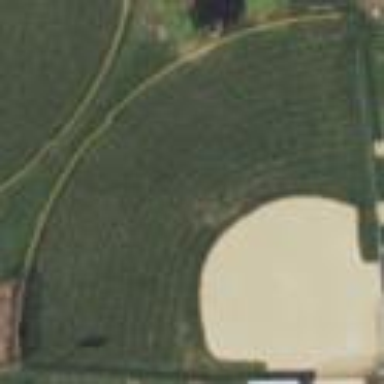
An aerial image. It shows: Softball pitch for leisure sports.